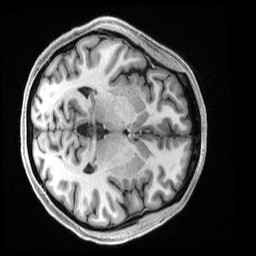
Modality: T1w
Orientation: axial
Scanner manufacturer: siemens
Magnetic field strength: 3 T
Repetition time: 2.5 s
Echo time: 0.00231 s